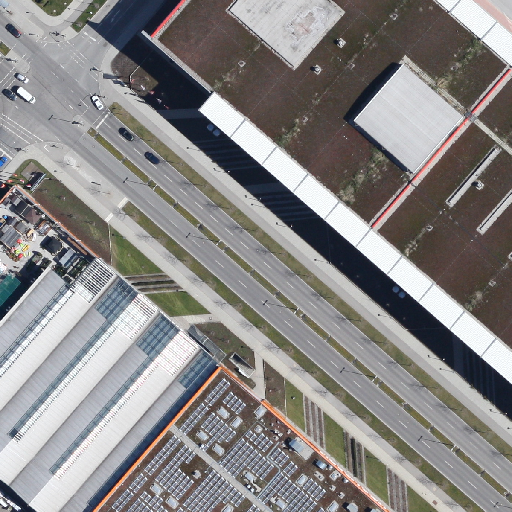
Referring expression: vehicle driving on the road